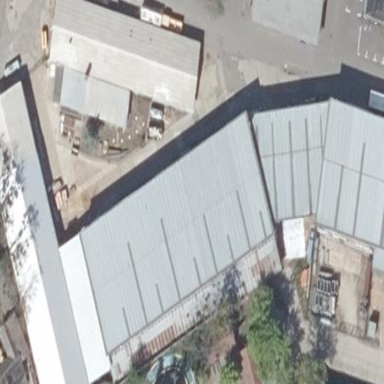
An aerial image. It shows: Commercial building.